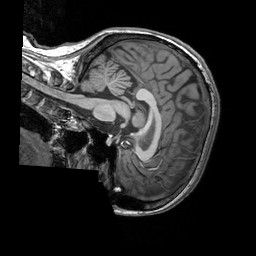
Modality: T1w
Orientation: sagittal
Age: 33
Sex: female
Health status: healthy
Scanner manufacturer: siemens
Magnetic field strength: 3 T
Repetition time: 2.3 s
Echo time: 0.00303 s